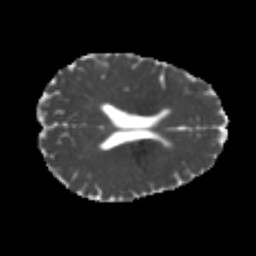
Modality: MD
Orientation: axial
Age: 24
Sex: female
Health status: healthy
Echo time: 0.074 s